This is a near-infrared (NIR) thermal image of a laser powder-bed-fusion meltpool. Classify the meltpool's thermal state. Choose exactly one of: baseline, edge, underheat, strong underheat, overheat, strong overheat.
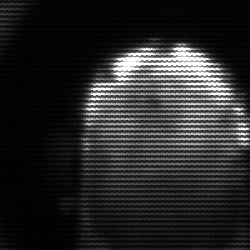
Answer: baseline